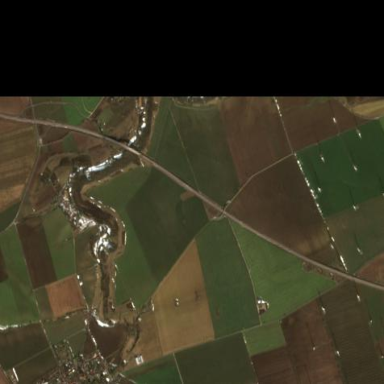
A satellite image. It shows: Picturesque farmland scene.